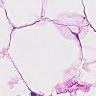
Metastatic tissue present: no